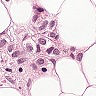
Metastatic tissue present: yes